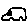
Label: car